The plot is a time-scale (wavelet) decomposition of a bearing vibration signal. Classify the bearing condition as one of: normal, inner_race, outer_race, ball.
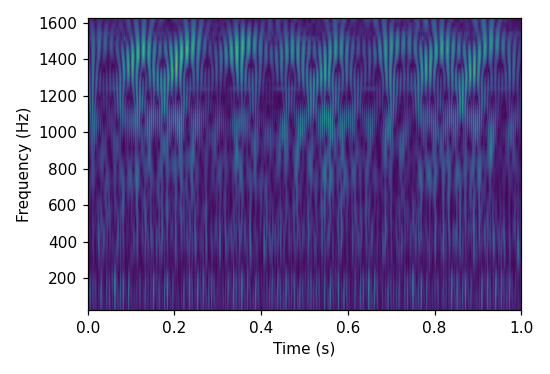
Answer: inner_race